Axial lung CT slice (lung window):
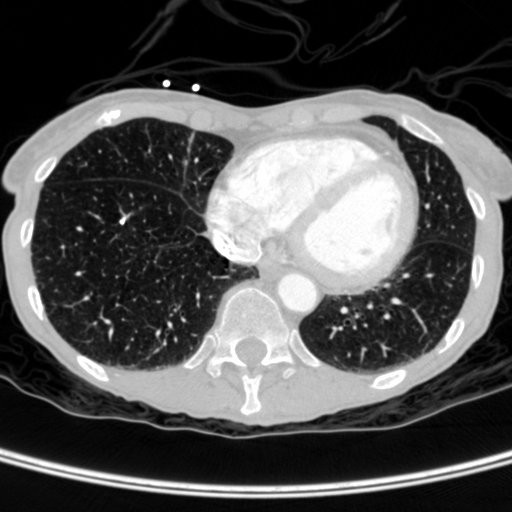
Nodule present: no